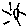
Label: sun